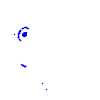
Particle: electron